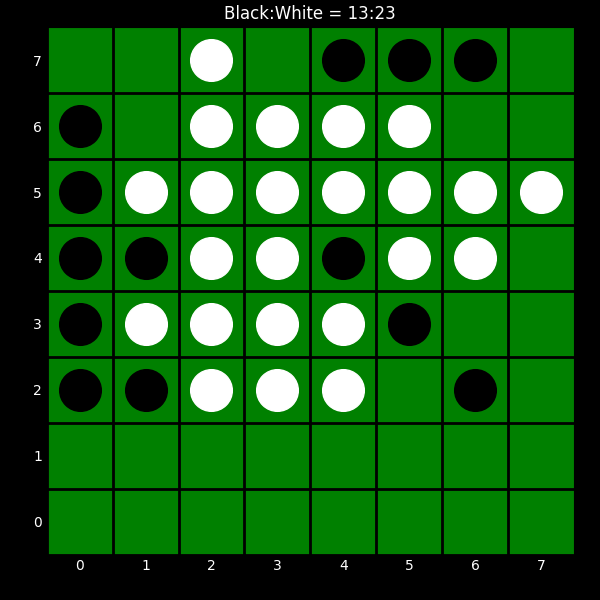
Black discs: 13
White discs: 23